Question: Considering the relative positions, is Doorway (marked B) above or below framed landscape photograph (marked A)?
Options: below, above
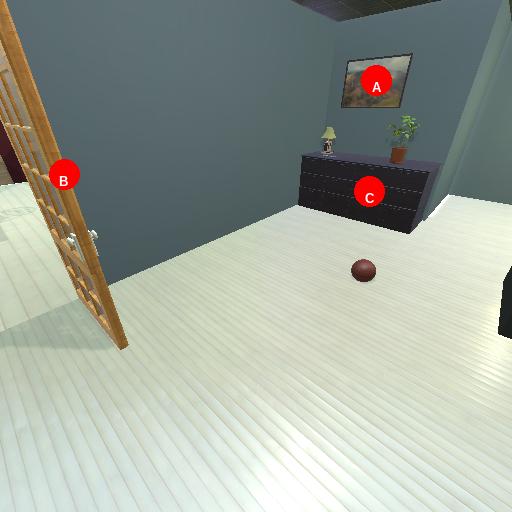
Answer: below